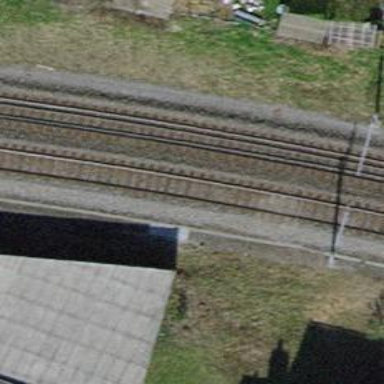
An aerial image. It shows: Single-track railway with electrified contact lines.